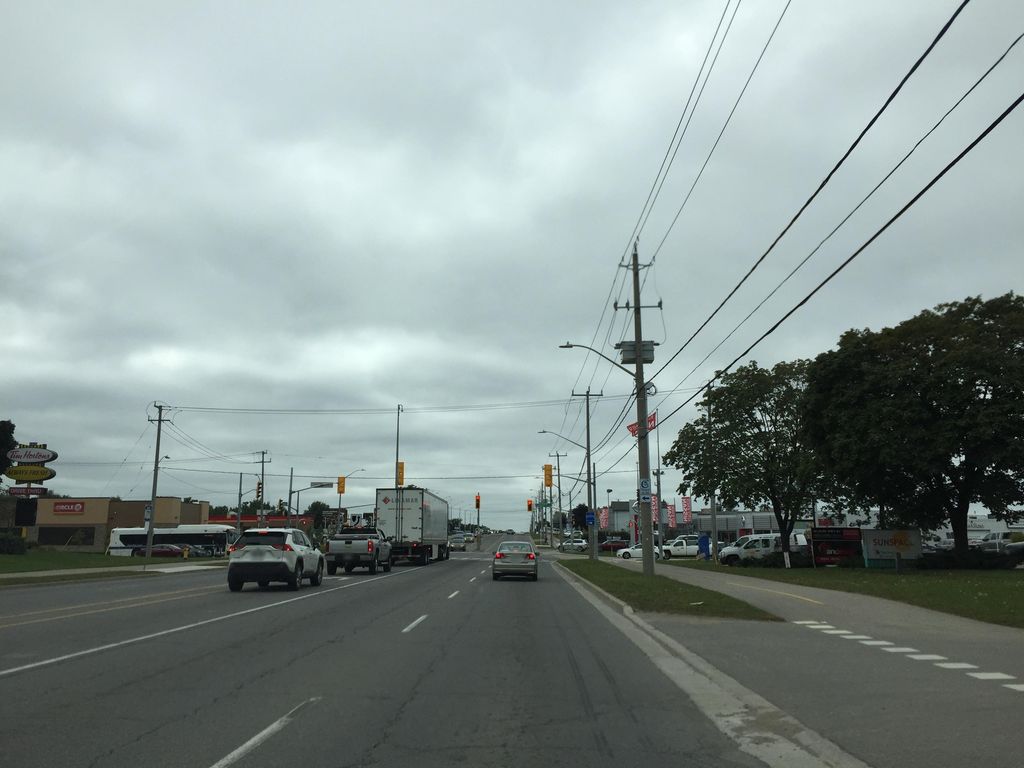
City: kitchener-waterloo